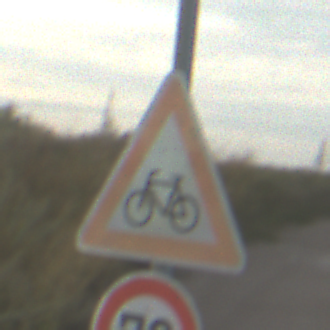
Verkehrszeichen: RadverkehrRechts
Zusatzzeichen unten: Geschwindigkeit70
Umgebung: Outdoor, RoadRail
Tageszeit: SunriseSunset
Wetter: PartlyCloudy
Licht: Natural
Jahreszeit: NotSpecified
Kontrast: MediumContrast